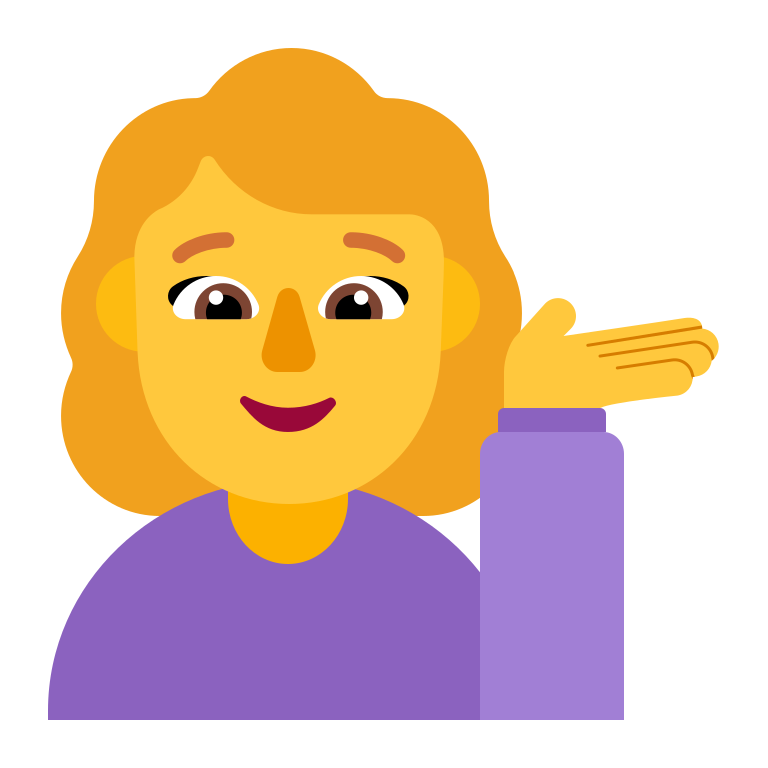
woman tipping hand flat default